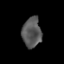
Tissue: lung
Cell type: Myeloid cells
Senescence score: 0.1922
Nuclear area (px): 562
Mean DAPI intensity: 87.165